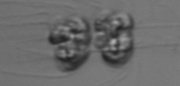
Label: Leptocylindrus_mediterraneus